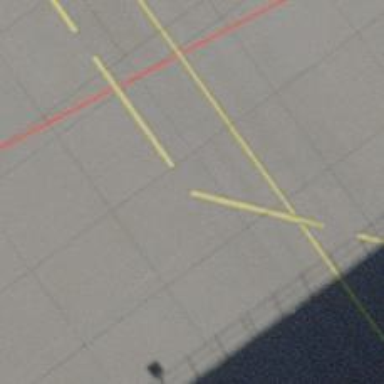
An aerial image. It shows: Airport parking position.